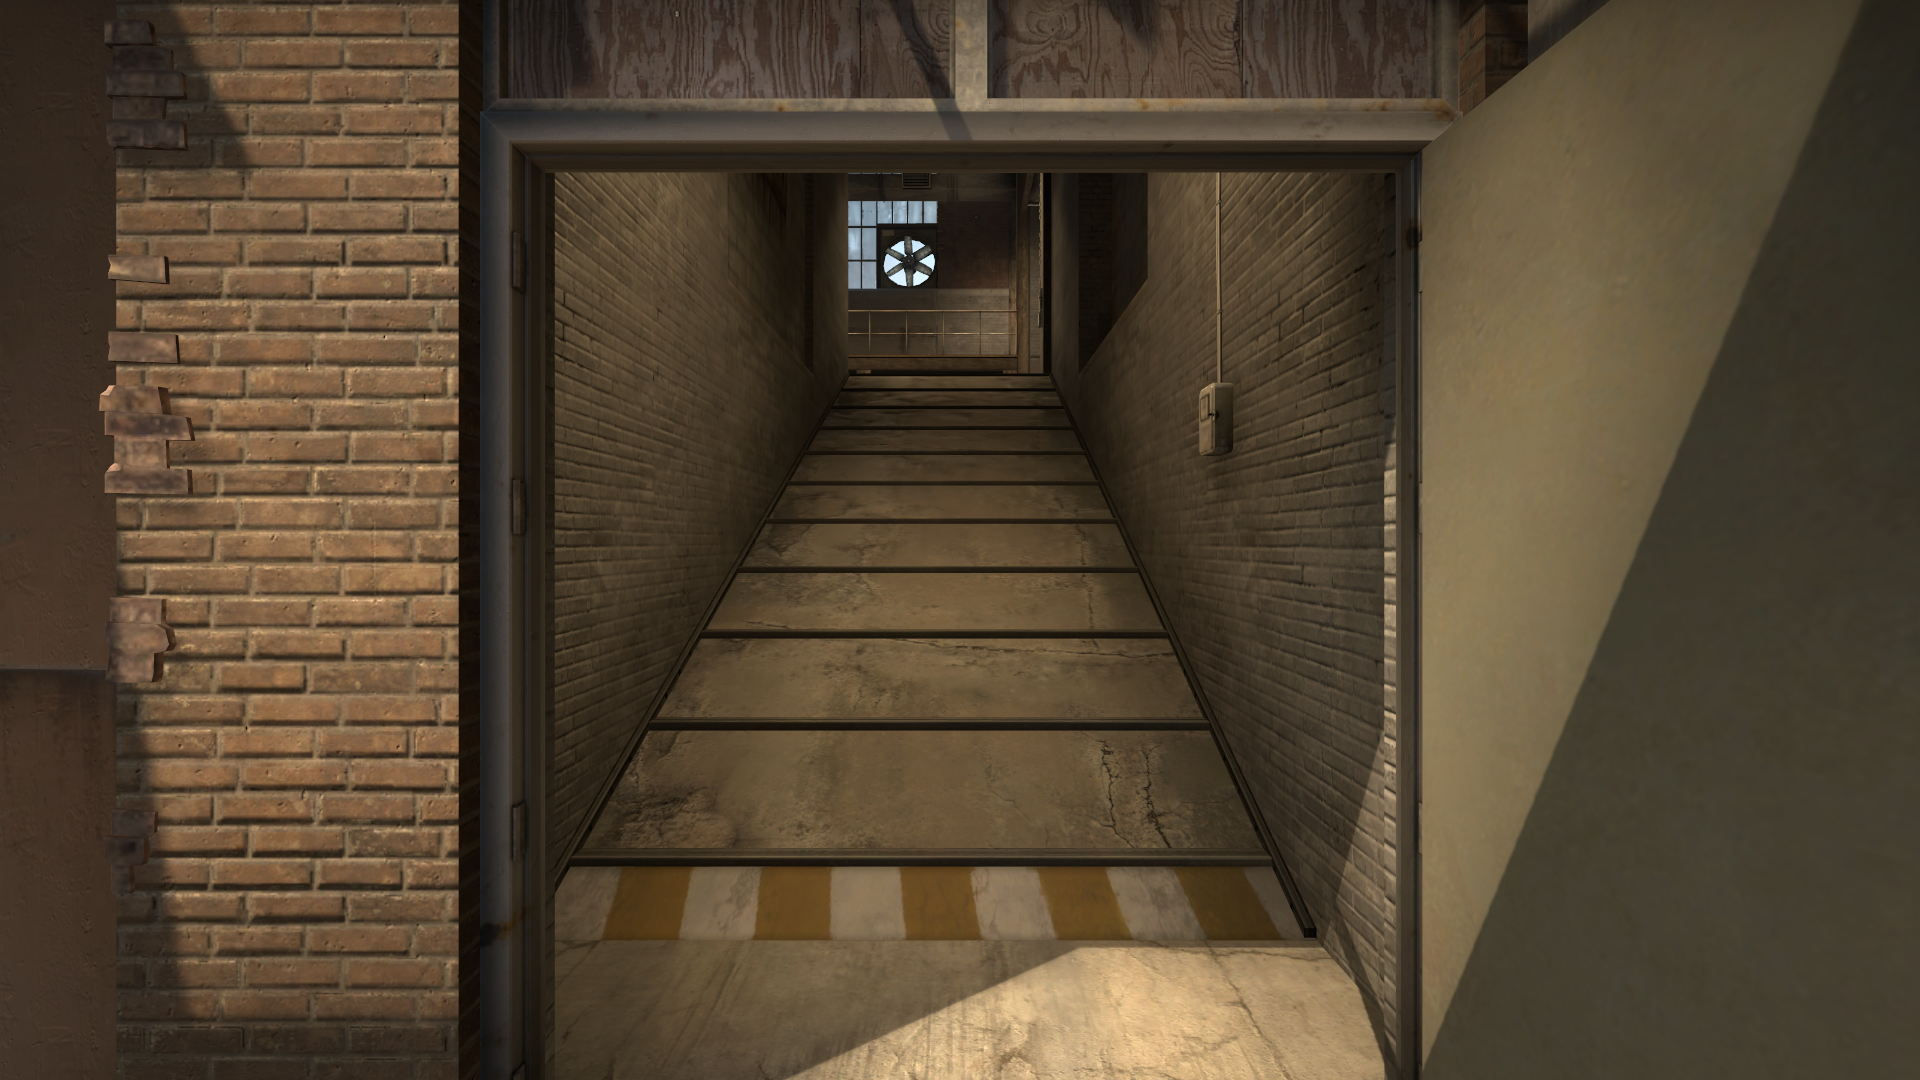
Map: de_train